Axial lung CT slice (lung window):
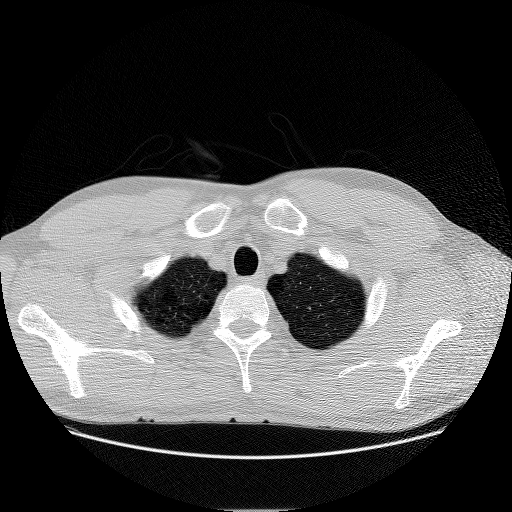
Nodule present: no